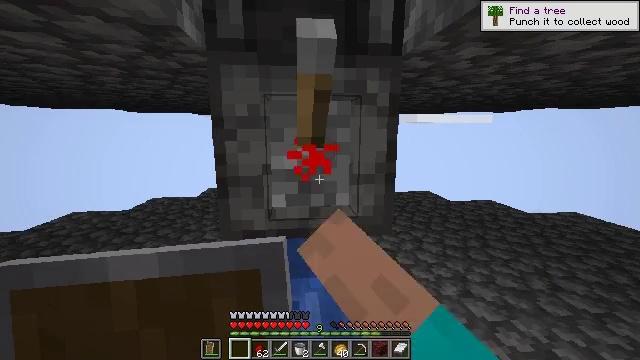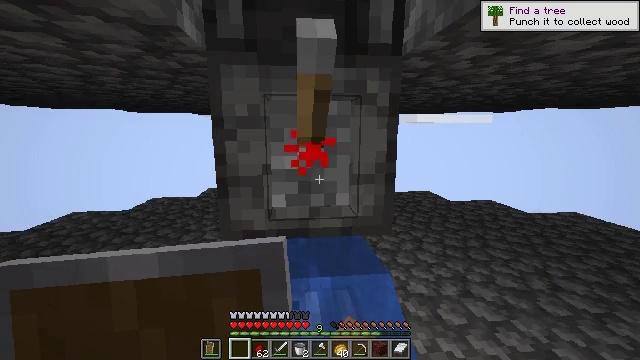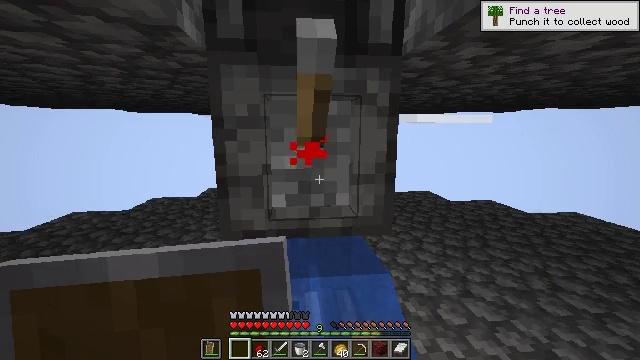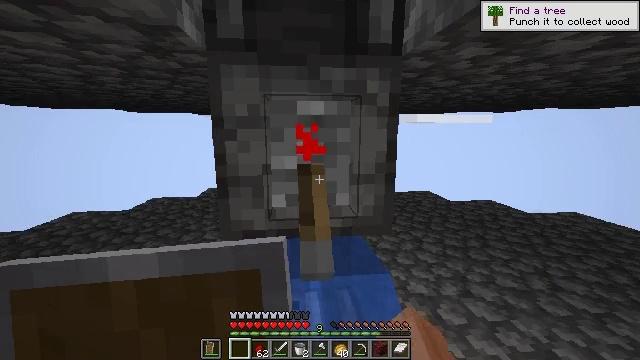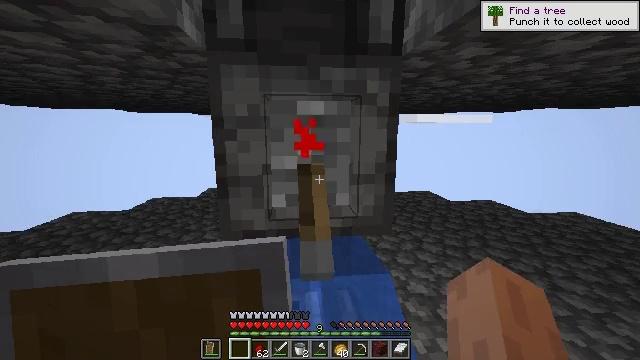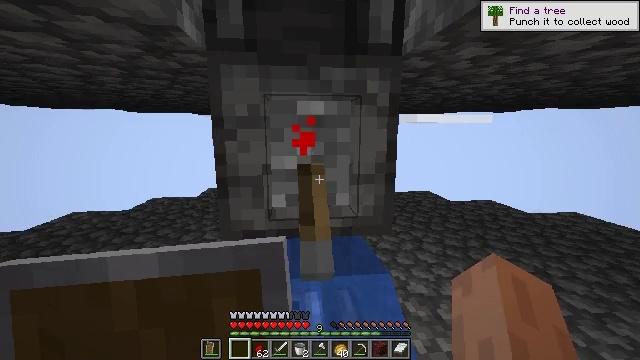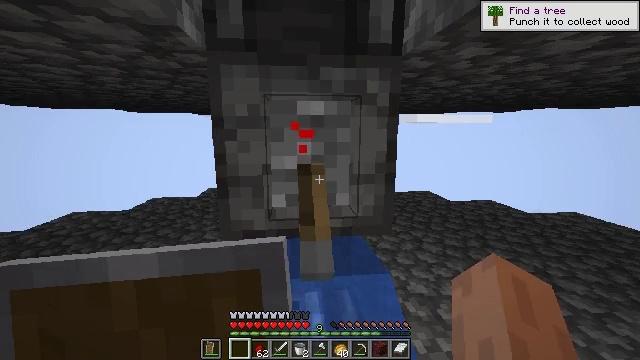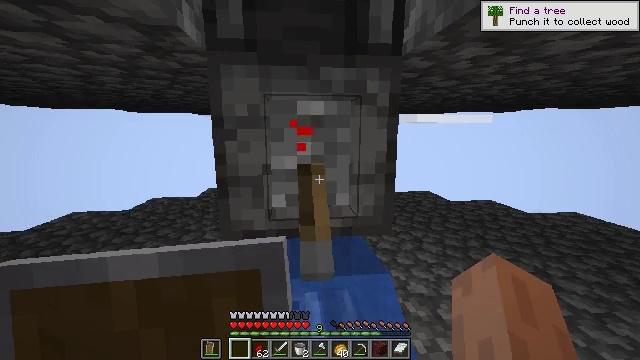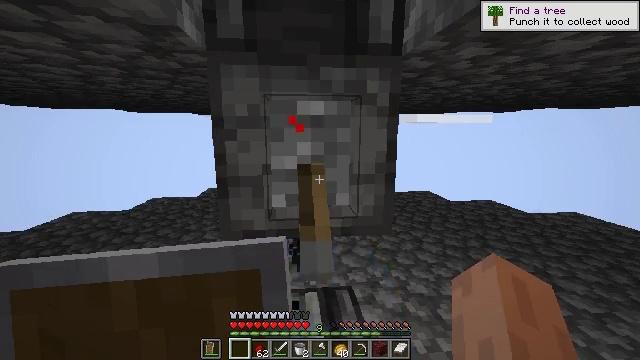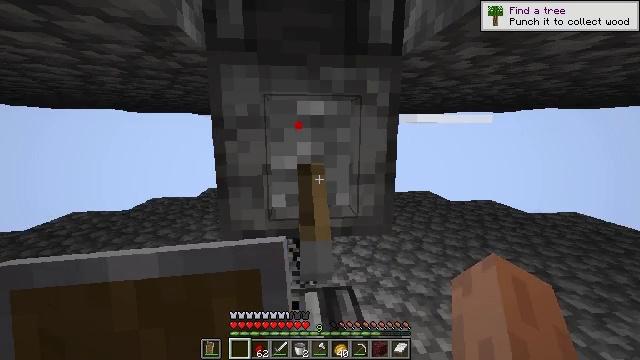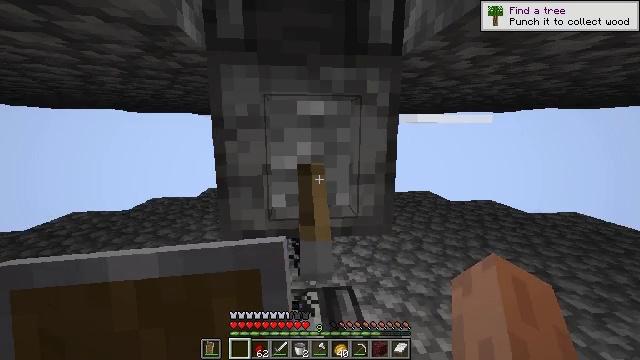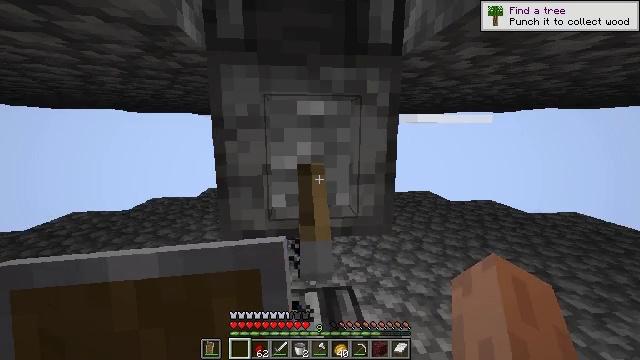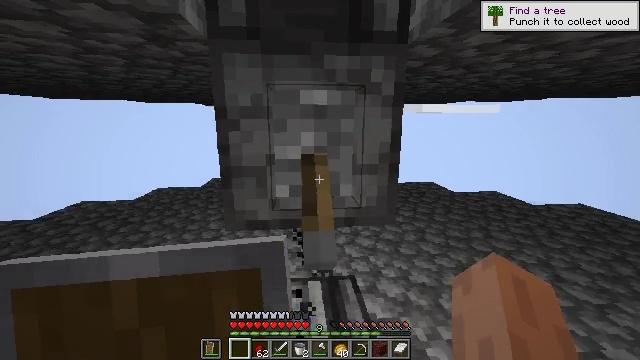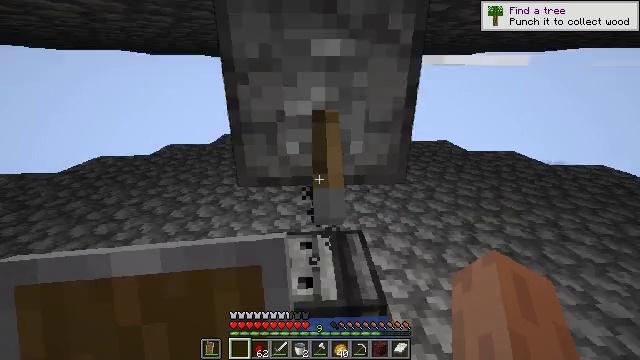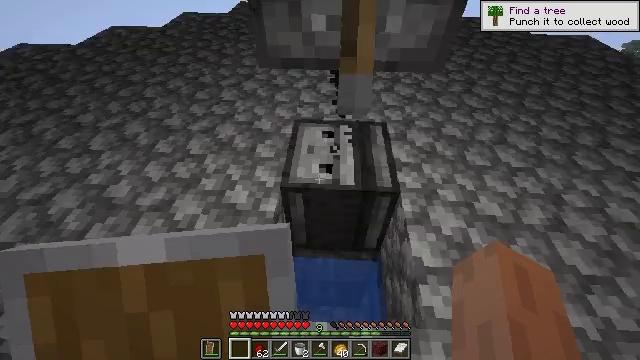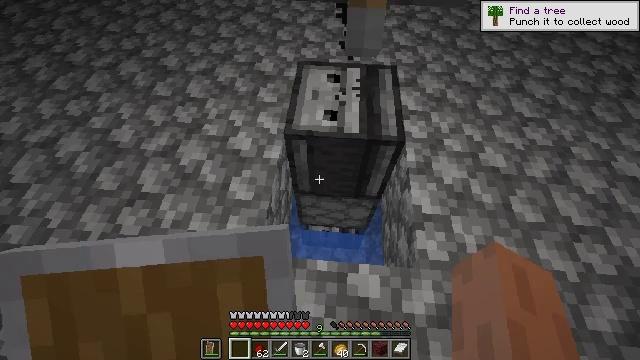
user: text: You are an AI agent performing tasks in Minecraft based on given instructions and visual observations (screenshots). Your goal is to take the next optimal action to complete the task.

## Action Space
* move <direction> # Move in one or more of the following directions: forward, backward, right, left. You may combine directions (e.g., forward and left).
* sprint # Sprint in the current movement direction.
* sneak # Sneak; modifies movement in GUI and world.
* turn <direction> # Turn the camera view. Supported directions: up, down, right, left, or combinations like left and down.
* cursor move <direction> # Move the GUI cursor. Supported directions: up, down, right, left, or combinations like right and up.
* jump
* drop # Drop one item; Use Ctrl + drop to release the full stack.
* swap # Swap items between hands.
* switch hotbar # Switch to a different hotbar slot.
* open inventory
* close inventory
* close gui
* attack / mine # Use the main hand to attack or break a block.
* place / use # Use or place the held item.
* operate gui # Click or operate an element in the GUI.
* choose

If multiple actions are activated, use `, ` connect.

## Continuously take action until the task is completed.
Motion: motion action
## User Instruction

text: Break the existing lever.
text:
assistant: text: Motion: no_op
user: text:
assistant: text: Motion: no_op
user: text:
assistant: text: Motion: no_op
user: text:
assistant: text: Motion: no_op
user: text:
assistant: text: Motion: no_op
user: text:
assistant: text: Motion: no_op
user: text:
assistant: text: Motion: no_op
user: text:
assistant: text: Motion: no_op
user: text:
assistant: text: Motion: no_op
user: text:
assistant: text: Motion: no_op
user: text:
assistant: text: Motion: no_op
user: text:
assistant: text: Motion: turn down
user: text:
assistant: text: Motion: turn left and down
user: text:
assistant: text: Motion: turn left and down
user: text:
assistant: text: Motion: turn left and down
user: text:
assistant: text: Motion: turn down
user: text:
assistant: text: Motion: turn down
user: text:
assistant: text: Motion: no_op
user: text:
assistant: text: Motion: no_op
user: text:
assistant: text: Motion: no_op
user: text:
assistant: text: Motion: no_op
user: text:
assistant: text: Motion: no_op
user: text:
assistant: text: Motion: no_op
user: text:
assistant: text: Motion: no_op
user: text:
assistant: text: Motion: no_op
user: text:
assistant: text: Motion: no_op
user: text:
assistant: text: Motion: no_op
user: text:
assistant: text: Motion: no_op
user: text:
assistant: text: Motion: no_op
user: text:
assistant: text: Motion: no_op